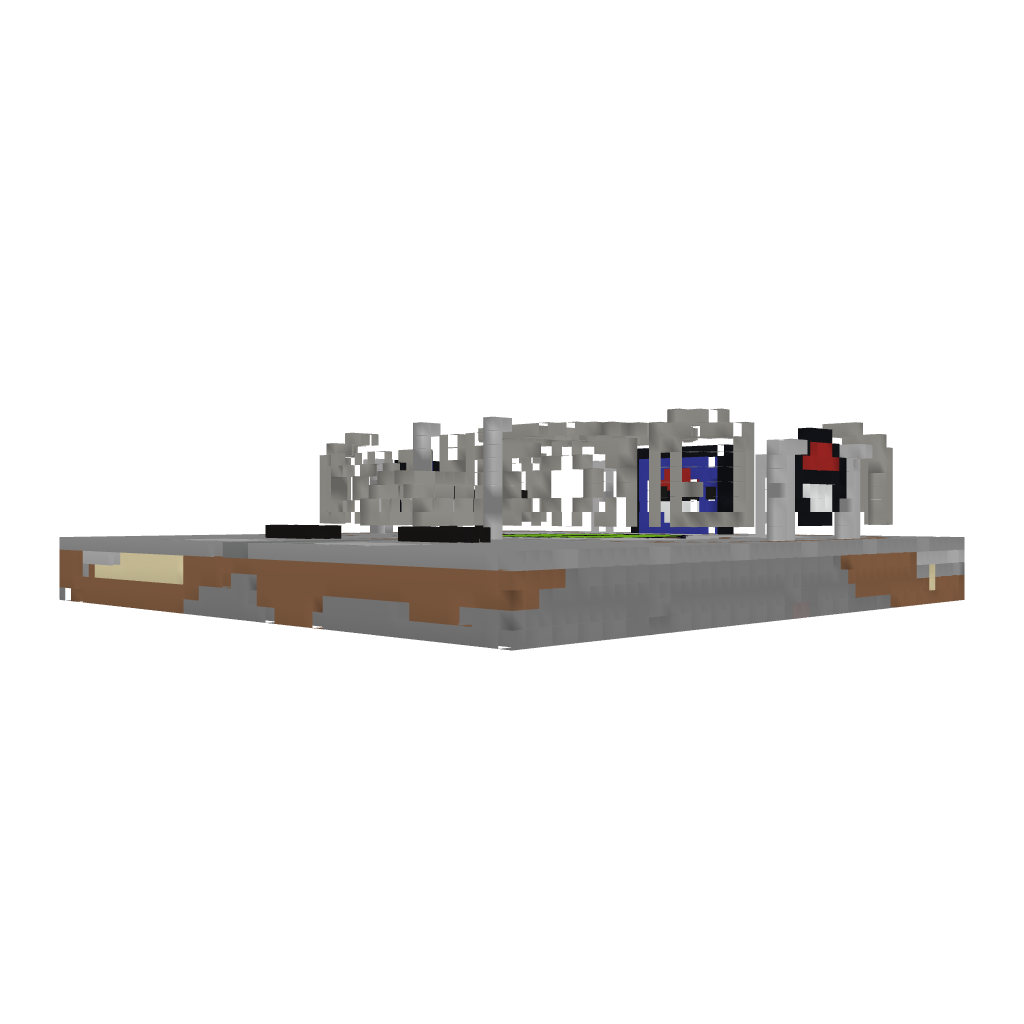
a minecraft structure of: Pixelmon Sacred Water Gym